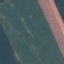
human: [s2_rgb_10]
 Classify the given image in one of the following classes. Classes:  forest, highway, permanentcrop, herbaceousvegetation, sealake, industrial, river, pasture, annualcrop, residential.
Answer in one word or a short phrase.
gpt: AnnualCrop